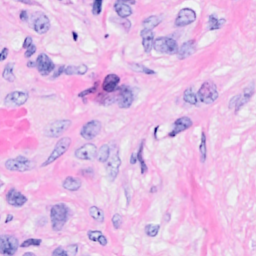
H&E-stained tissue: Breast